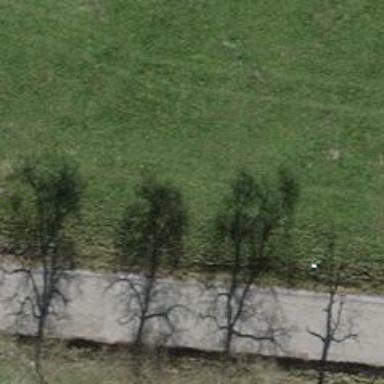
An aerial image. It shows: Single tag "natural: tree."